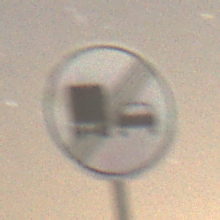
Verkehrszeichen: EndeUeberholverbotKraftfahrzeuge
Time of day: Night
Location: Outdoor (Nature)
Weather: Clear
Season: NotSpecified
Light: Natural